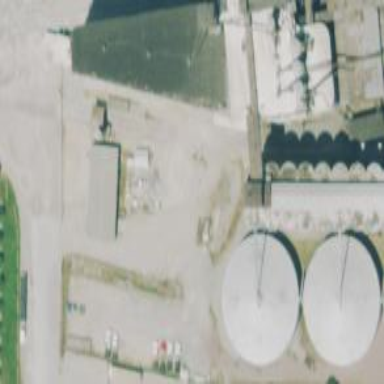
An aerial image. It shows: Industrial area.